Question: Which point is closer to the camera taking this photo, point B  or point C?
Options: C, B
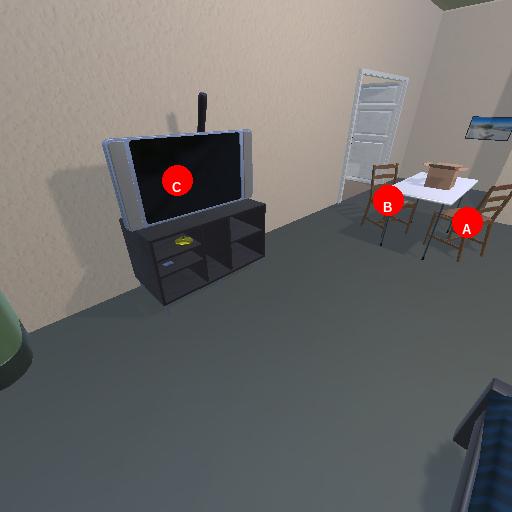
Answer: C